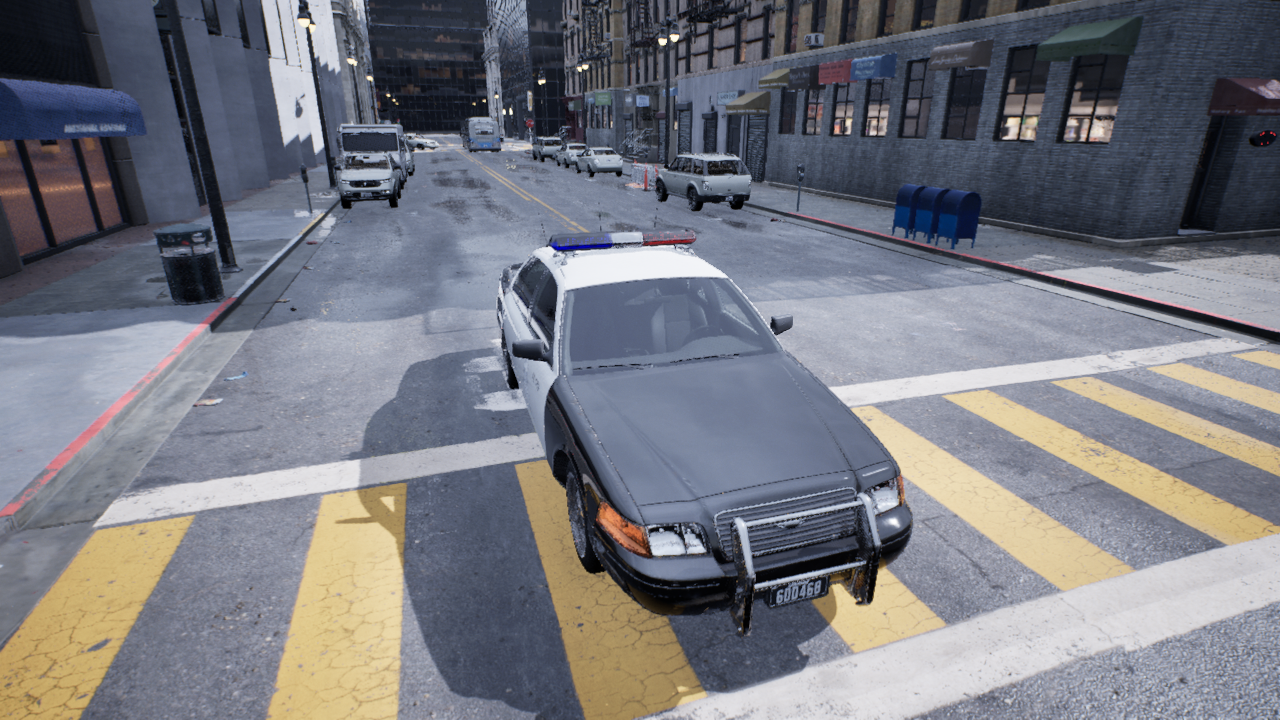
Venue: residential
Lighting: overcast
Vehicle rig: sedan